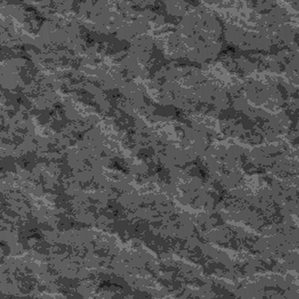
Label: frost